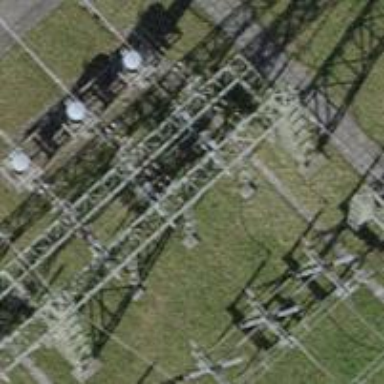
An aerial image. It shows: Three cables of power line.